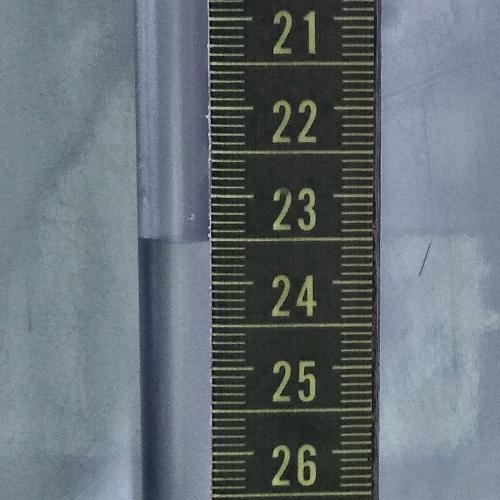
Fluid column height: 23.5 cm